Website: bh-photo
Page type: customer-info-address
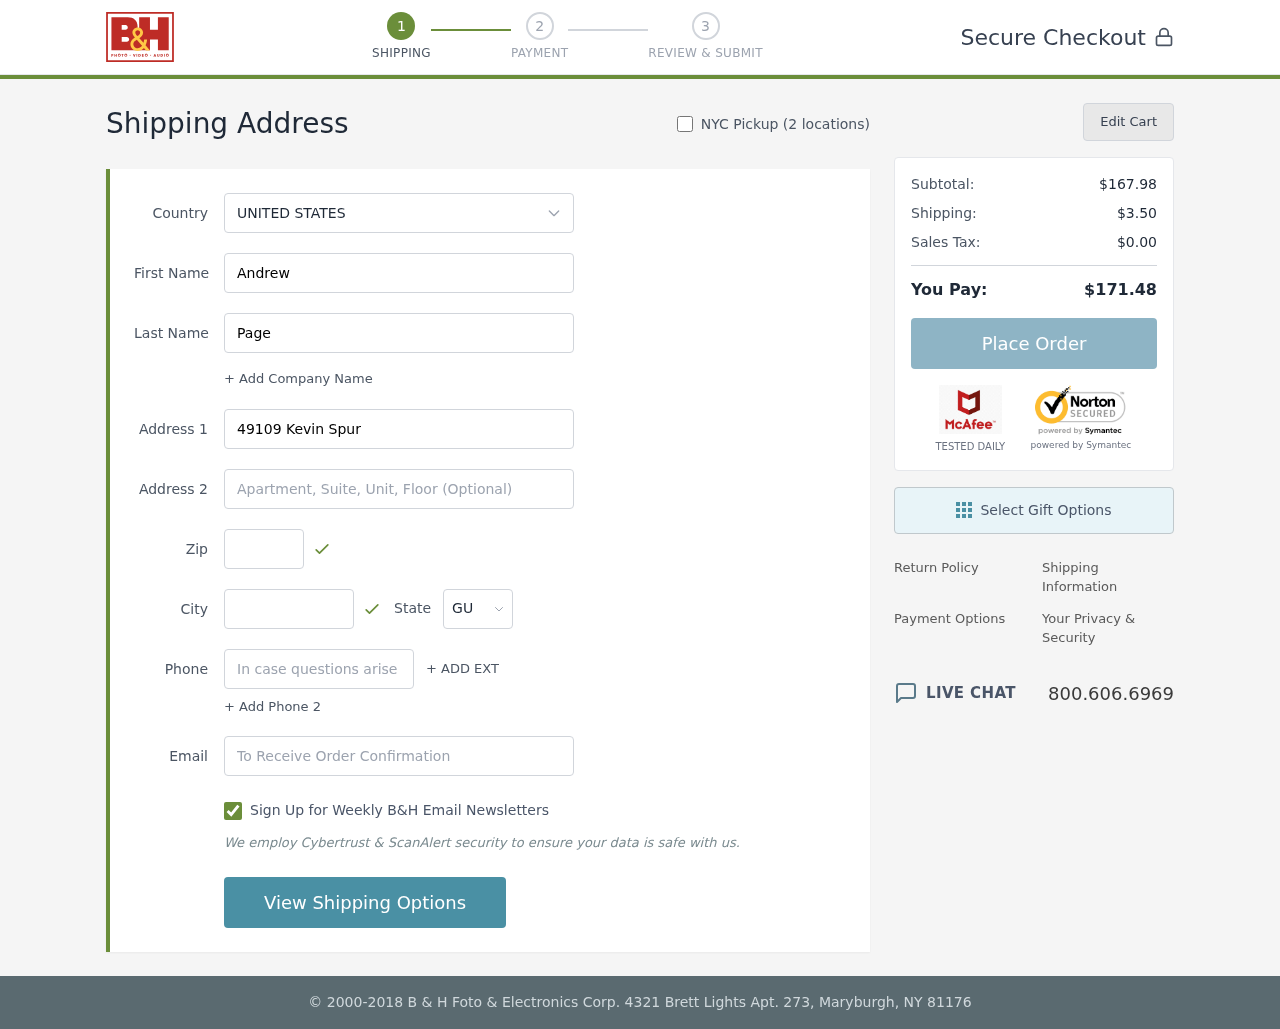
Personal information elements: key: PII_CITY
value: Gomezstad
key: PII_COUNTRY
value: United States
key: PII_EMAIL
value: andrew_page@hotmail.com
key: PII_FIRSTNAME
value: Andrew
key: PII_LASTNAME
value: Page
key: PII_PHONE
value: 4978889880
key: PII_POSTCODE
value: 07169
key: PII_STATE_ABBR
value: GU
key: PII_STREET
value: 49109 Kevin Spur Suite 773
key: PII_STREET2
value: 75264 Stone Stream Suite 024
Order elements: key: ORDER_SUBTOTAL
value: $167.98
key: ORDER_SHIPPING_COST
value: $3.50
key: ORDER_TAX
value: $0.00
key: ORDER_TOTAL
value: $171.48